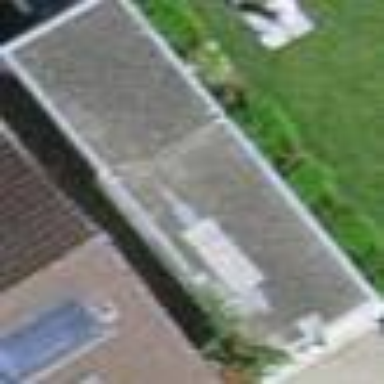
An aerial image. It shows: Garage.